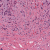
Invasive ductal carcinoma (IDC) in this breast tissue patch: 1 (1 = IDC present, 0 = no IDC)